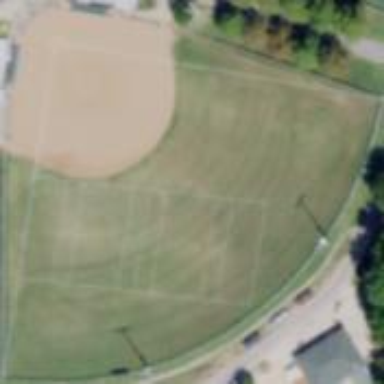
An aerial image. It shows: Baseball pitch for leisure land activities.